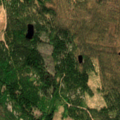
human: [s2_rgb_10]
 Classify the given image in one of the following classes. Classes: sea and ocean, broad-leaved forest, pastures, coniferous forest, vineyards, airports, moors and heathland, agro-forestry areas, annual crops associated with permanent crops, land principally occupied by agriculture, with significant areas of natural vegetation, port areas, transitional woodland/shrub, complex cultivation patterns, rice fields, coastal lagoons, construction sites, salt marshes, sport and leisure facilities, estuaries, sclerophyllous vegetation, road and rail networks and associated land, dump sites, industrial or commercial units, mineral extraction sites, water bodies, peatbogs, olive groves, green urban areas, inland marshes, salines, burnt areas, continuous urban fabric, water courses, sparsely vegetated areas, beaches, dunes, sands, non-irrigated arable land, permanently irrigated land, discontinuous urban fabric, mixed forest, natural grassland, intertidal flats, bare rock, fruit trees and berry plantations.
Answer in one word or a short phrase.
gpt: coniferous forest, mixed forest, transitional woodland/shrub